Question: After exporting report in PDF format I realized that a few rows were hidden. As you can see in the image:

Notice that the 1st row in the second page is not the next row fetched by the data set, which should actually be 10 January 15 03:00.
Also, there's no Page Break, instead the default layout comes from the Master Page which is US letter.
I've been trying different solutions for this problem and after checking
<URL> I still couldn't find it.
Perhaps Dominique could help? Dom?
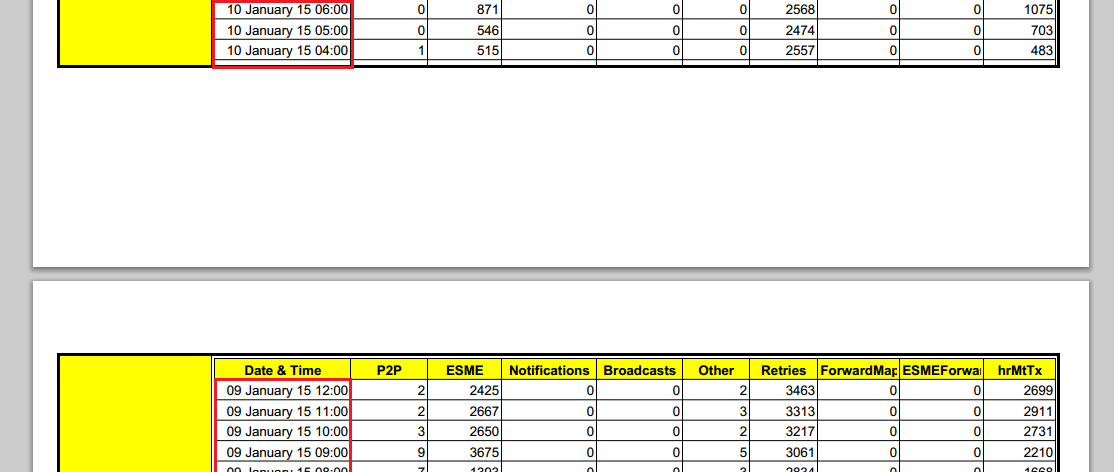
Answer: The large blank space we can see below this table suggests there is a fixed margin or something like that which prevents all rows to be displayed. What is the value of the "Page break interval" property of the table? By default it is 40, try to decrease it until all rows are displayed in PDF. Otherwise you need to find out which element of the report has a fixed height or margin, This blank space might also be due to a property of the master page such margins and footer size